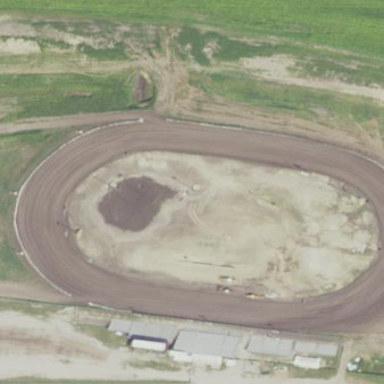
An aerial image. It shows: Raceway for motor sports.